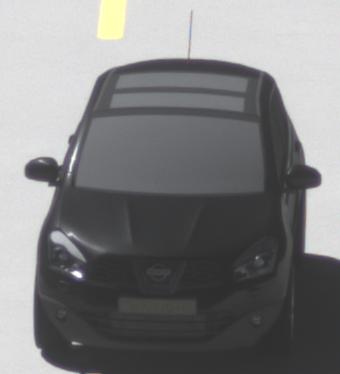
Make: Nissan
Model: Qashqai 1.6
Detailed model: Qashqai (J10)
Model produced from: 2010/03
Model produced until: 2010/08
Doors: 5
Color: black
Road condition: dry road
Daytime: midday
Contrast: high contrast